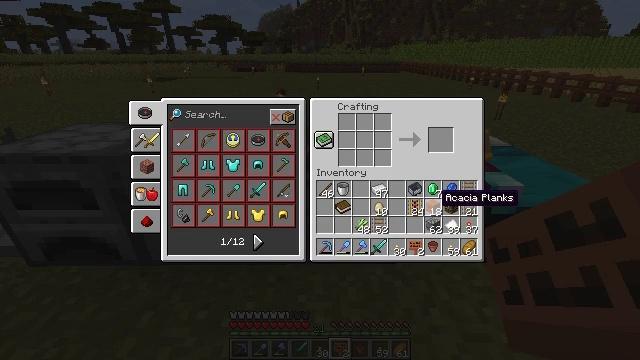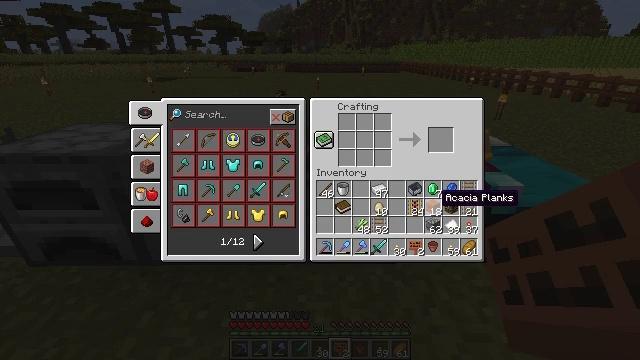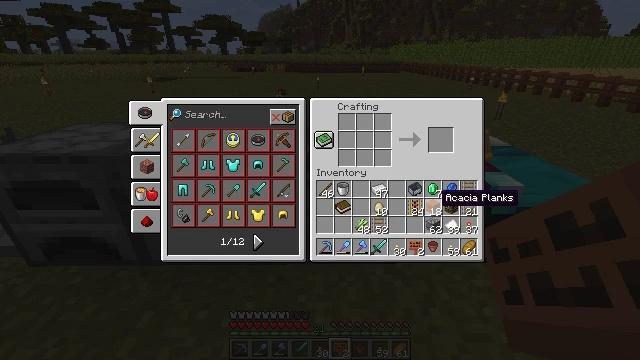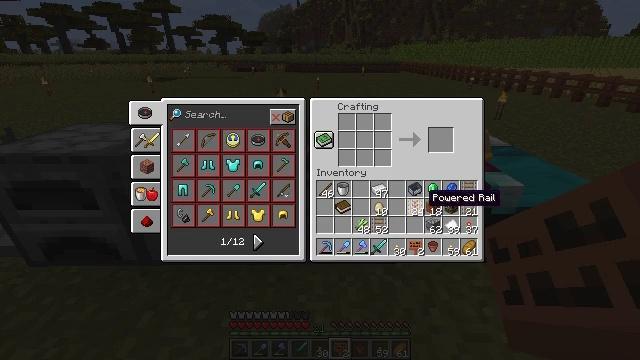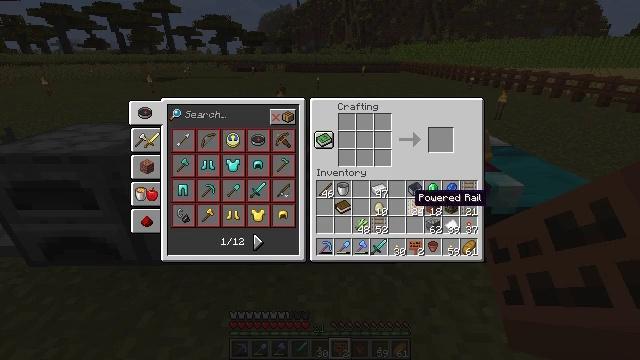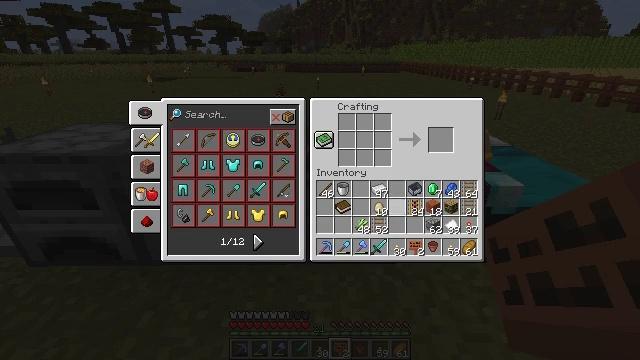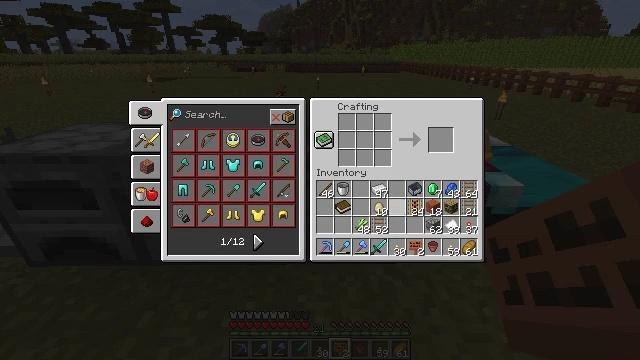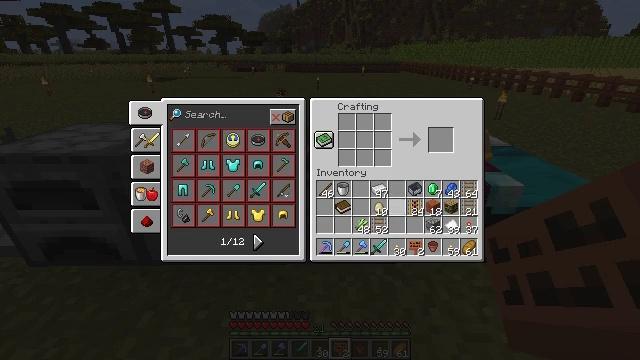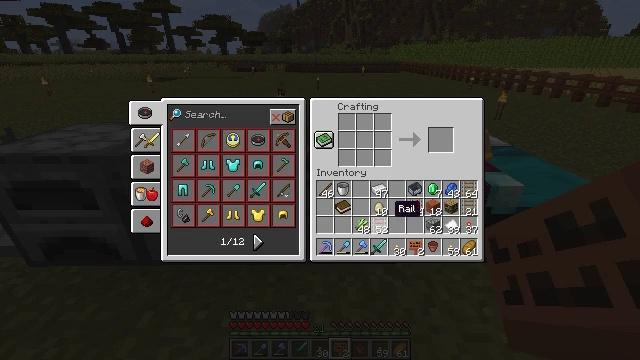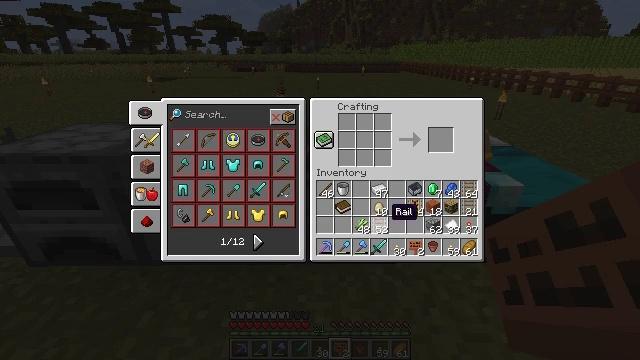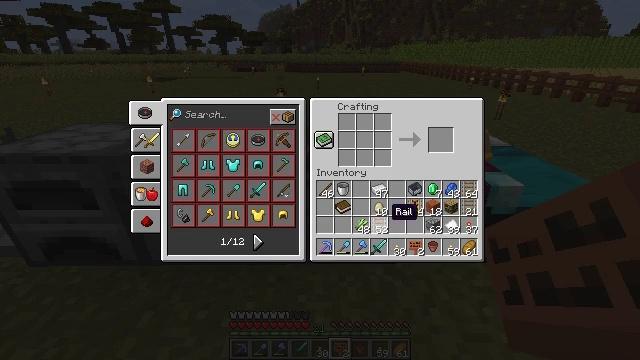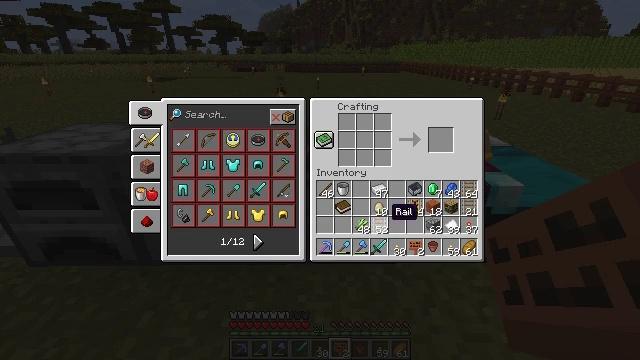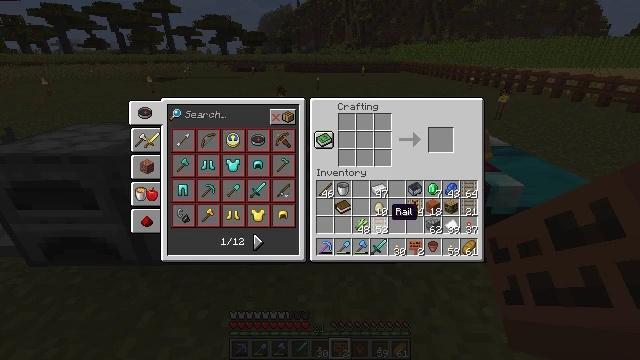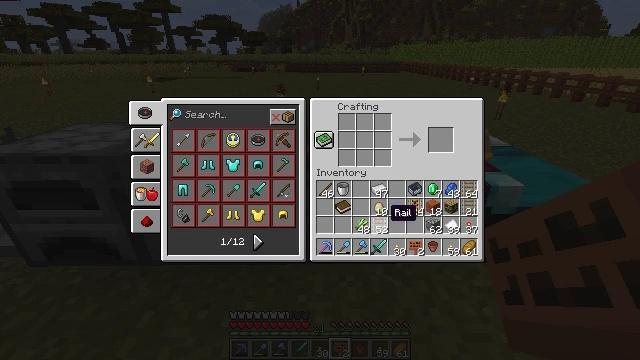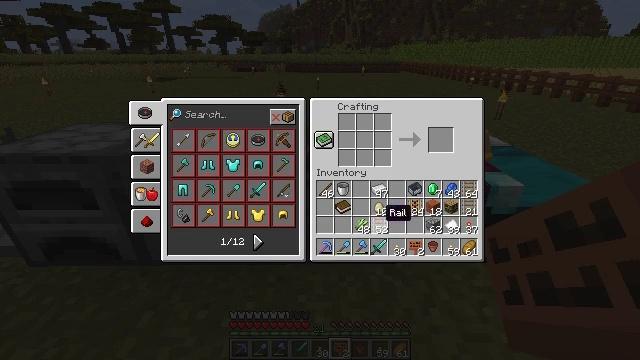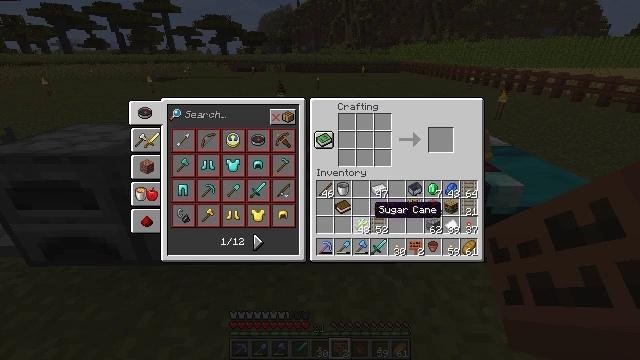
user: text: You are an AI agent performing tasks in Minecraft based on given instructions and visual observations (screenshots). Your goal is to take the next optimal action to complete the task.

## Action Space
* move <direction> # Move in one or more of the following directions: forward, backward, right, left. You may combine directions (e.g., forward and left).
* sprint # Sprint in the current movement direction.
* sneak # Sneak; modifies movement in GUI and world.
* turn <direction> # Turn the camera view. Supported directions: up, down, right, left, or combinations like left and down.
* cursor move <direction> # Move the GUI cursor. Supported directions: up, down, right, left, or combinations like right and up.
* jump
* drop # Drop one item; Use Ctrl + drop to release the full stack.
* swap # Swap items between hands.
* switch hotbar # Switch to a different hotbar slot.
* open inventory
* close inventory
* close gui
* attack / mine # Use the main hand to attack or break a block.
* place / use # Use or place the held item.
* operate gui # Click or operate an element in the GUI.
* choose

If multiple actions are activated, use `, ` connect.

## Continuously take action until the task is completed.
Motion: motion action
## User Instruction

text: Get an acacia slab from acacia planks in the crafting table.
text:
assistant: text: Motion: no_op
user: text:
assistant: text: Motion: no_op
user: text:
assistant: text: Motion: cursor move left
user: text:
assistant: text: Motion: cursor move left
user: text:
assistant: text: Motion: cursor move left
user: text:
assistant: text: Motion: no_op
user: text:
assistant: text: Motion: no_op
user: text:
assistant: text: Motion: no_op
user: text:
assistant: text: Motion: no_op
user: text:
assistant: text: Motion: no_op
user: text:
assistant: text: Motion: no_op
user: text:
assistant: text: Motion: no_op
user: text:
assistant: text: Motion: no_op
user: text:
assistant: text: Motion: no_op
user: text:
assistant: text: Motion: cursor move left
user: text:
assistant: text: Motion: cursor move left
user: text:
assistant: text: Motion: no_op
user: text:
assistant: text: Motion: no_op
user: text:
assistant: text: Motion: no_op
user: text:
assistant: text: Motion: no_op
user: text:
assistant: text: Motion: no_op
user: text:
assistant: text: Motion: no_op
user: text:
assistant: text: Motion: cursor move right
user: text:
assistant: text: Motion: cursor move right
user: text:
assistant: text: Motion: cursor move right
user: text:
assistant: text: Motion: no_op
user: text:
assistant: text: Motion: no_op
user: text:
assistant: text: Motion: no_op
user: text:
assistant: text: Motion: no_op
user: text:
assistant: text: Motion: no_op